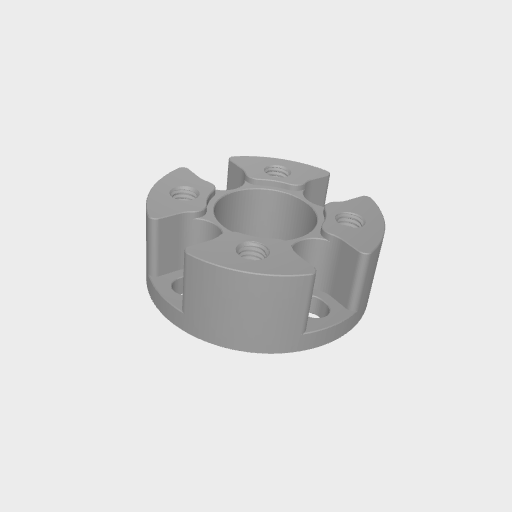
Part: CounterborePatternSpacer12